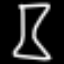
Label: hourglass